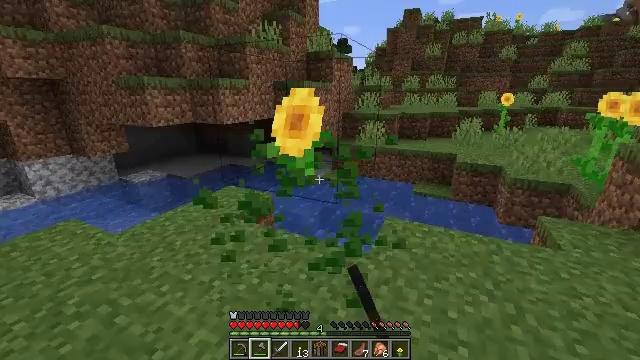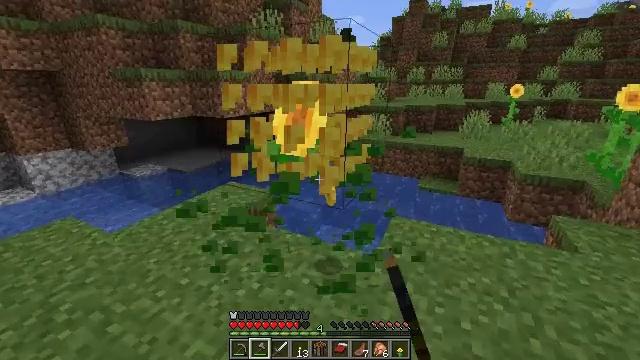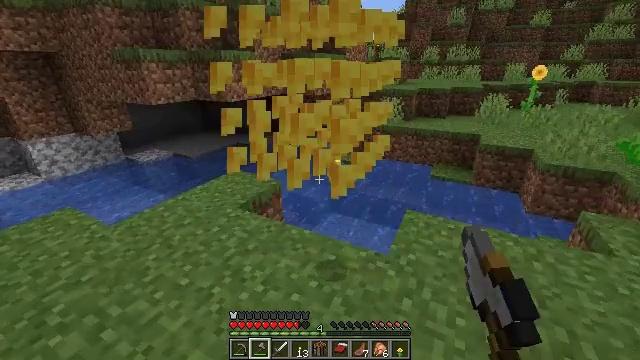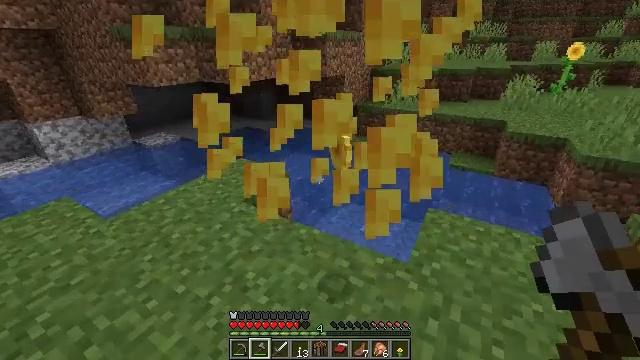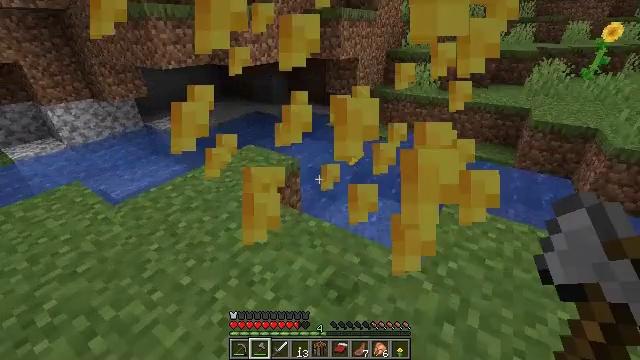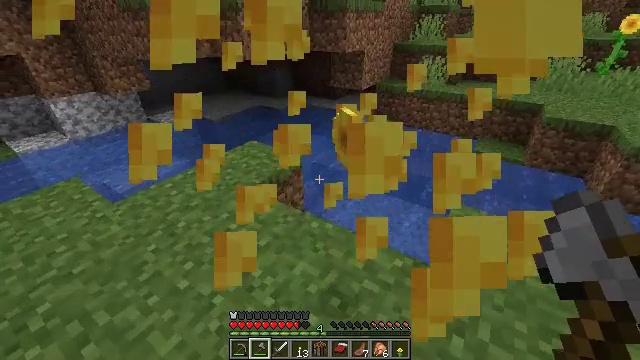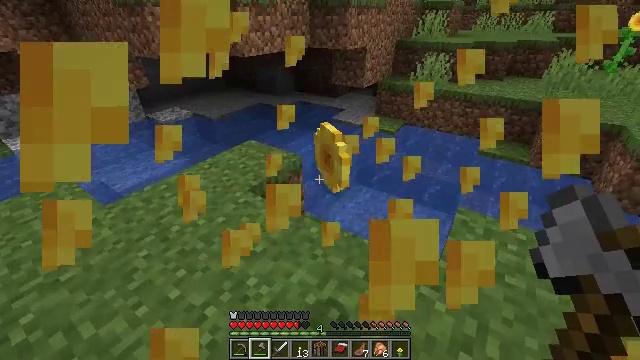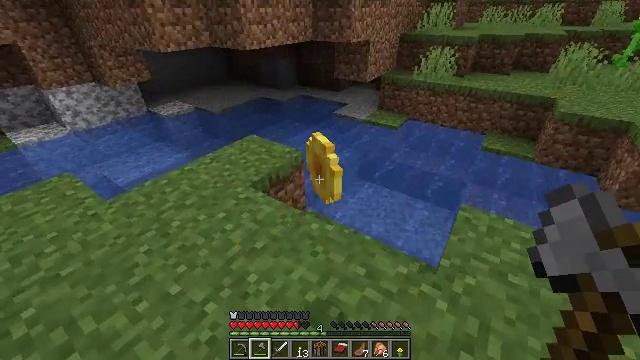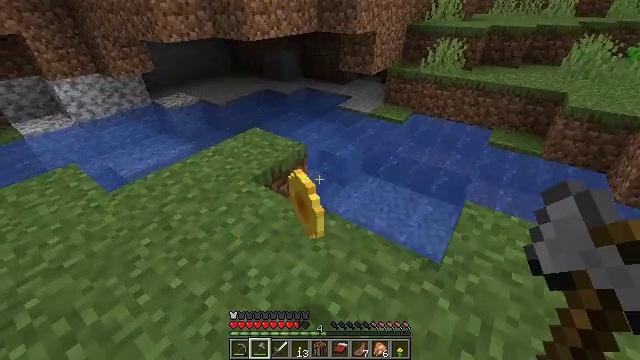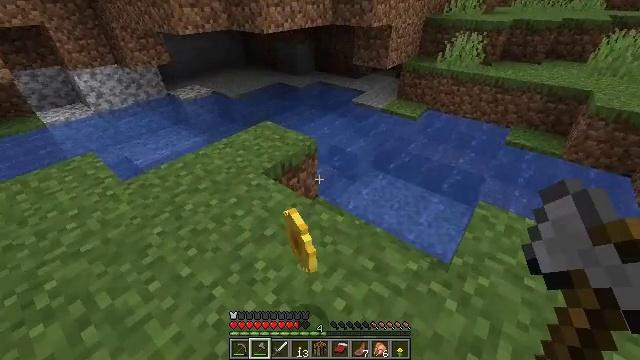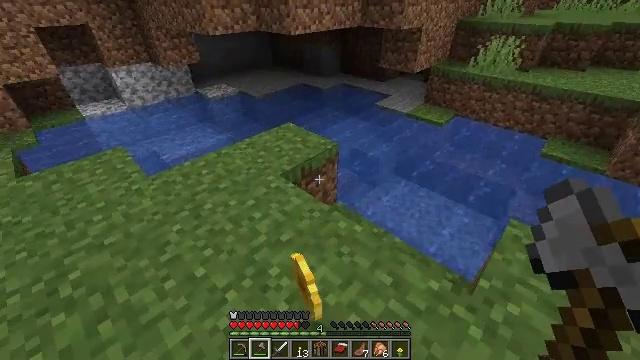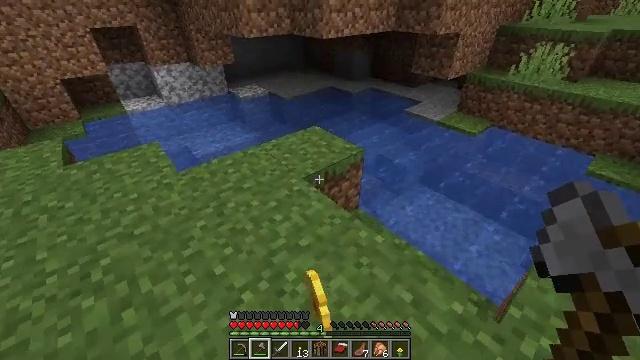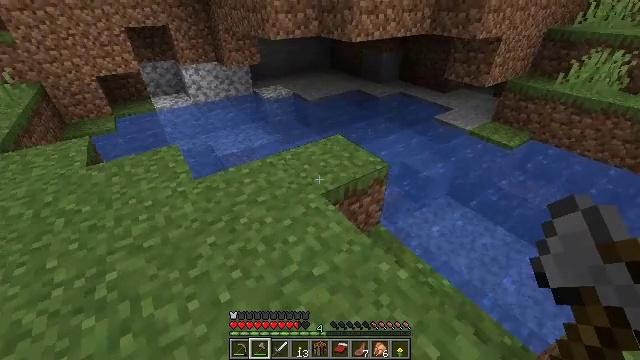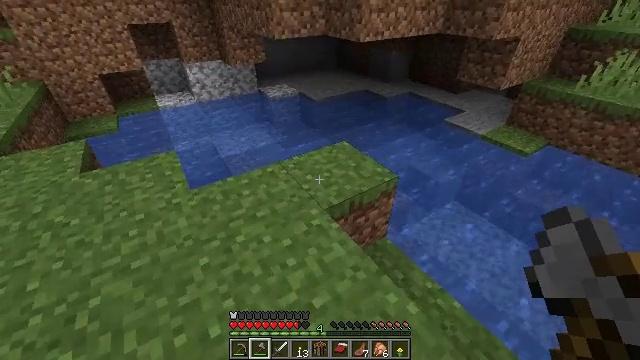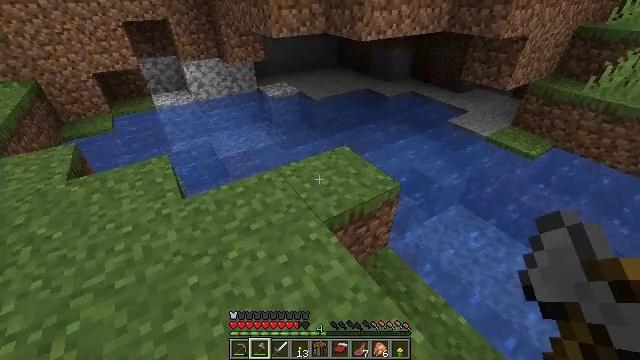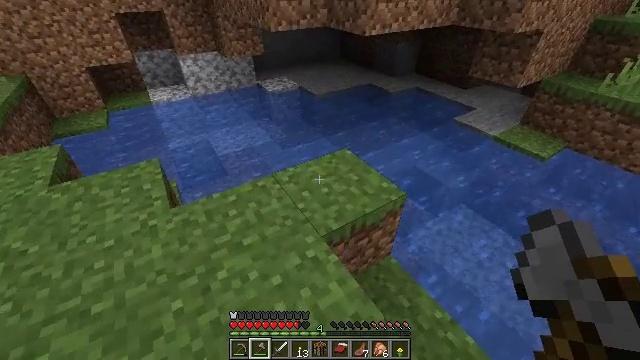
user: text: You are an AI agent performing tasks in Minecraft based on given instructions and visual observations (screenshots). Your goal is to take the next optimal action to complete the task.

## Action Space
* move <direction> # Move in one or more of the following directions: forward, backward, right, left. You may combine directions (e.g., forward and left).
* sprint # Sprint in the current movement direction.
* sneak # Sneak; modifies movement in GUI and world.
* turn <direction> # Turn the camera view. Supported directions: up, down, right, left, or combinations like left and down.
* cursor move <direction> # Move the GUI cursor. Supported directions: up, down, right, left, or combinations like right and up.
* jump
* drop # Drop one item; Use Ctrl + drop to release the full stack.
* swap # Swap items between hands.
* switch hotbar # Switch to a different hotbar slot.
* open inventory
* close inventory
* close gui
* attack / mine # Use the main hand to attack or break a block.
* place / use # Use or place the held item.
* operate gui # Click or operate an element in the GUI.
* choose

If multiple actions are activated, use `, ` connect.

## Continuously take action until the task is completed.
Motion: motion action
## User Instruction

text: Remove the tall grass to clear the area.
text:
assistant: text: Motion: move forward, turn down
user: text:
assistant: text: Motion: move forward, turn left and down
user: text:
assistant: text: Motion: move forward, turn left and down
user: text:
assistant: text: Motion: move forward, turn left and down
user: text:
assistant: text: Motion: turn left and down
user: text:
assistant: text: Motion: no_op
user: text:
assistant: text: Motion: turn down
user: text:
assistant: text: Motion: turn left and down
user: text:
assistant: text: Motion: turn left and down
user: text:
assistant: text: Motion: move forward, turn left
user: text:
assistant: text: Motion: move forward, turn left
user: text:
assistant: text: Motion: move forward, turn left
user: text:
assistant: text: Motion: move forward, turn left
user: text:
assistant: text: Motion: move forward
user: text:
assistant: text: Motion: move forward, turn down
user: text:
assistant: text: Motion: move forward, turn down
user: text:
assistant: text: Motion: move forward
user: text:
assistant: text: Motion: no_op
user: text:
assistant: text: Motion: turn left and up
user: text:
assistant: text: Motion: turn left and up
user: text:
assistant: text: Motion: turn left and up
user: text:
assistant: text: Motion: no_op
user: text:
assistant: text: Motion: no_op
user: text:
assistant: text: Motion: no_op
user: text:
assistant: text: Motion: no_op
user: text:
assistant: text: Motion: no_op
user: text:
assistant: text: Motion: no_op
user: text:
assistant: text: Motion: no_op
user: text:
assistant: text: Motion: no_op
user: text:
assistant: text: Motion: no_op